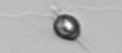
Label: Acanthoica_quattrospina